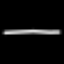
Label: line